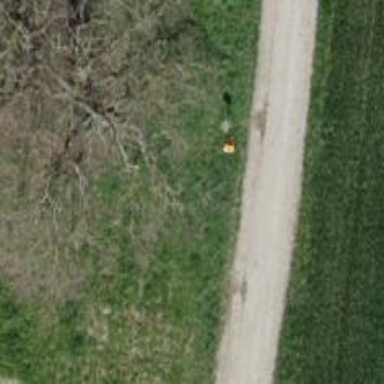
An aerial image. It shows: Orange aerial marker.